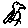
Label: bird